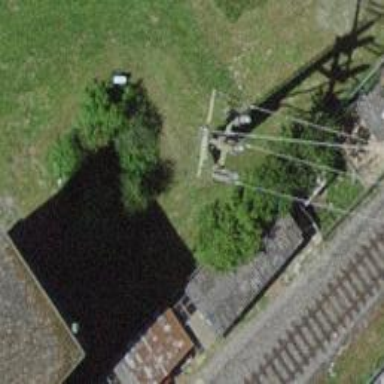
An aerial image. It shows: Power line in the image.